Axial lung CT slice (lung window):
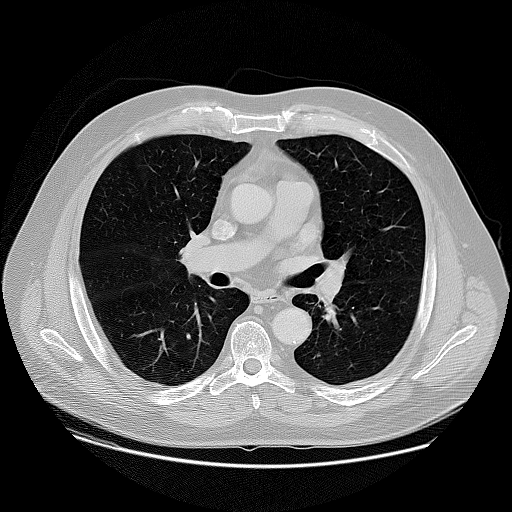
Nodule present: no